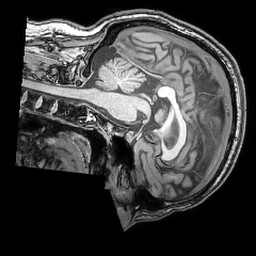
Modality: T1w
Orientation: sagittal
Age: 35
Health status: ill
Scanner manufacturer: philips
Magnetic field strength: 3 T
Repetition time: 0.007 s
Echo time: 0.0035 s